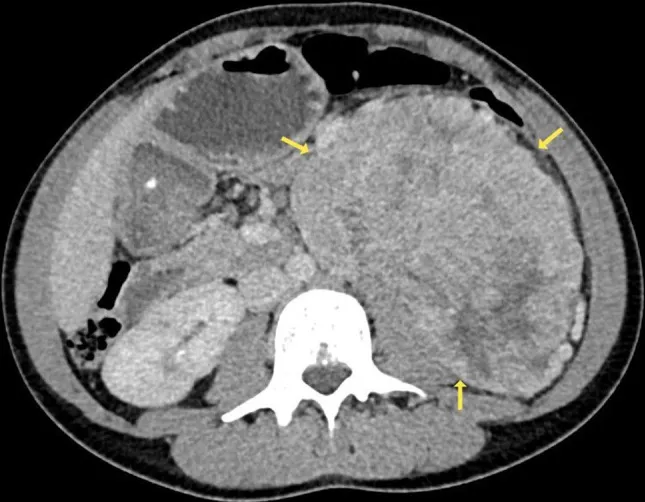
Enhanced CT demonstrating a 13.4 x 9.1 x 15.3 cm lobulated, heterogeneously enhancing retroperitoneal mass with associated left-sided hydronephrosis.
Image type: radiology (ct)